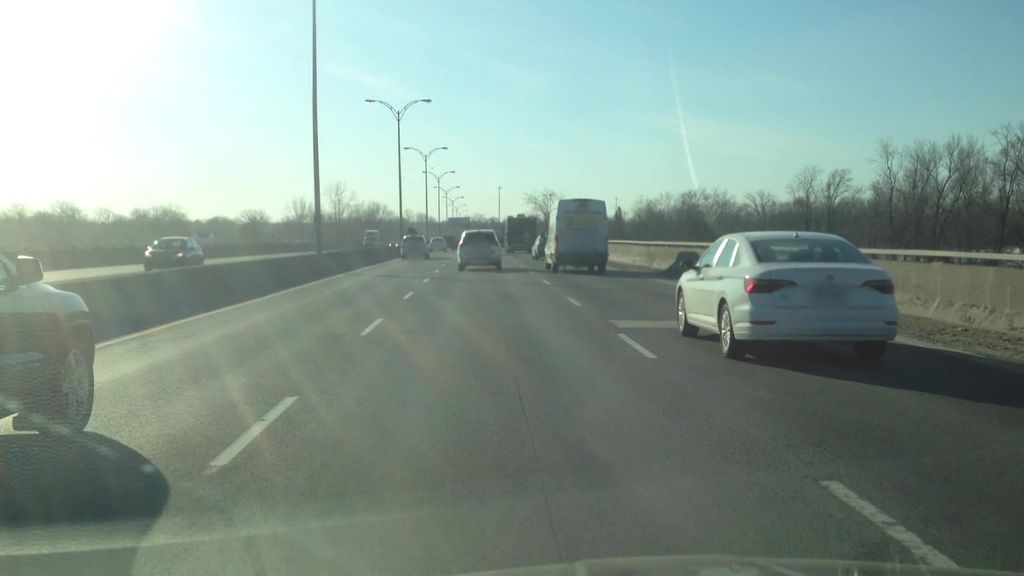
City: montreal